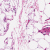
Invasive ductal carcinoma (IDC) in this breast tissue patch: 0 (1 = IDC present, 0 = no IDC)